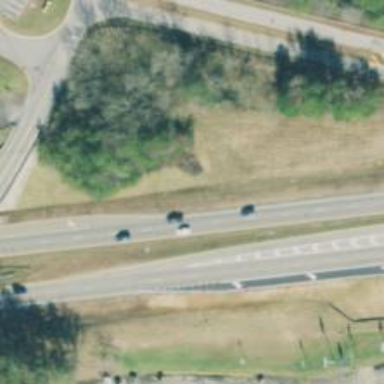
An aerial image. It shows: Asphalt trunk link road.